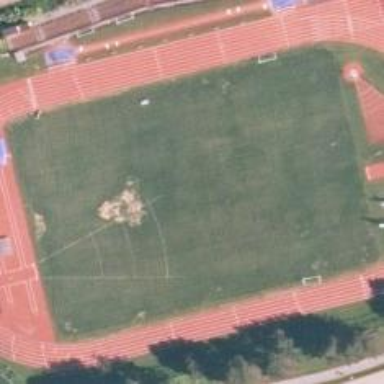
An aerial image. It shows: Athletics sports centre for leisure activities.